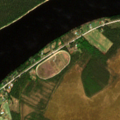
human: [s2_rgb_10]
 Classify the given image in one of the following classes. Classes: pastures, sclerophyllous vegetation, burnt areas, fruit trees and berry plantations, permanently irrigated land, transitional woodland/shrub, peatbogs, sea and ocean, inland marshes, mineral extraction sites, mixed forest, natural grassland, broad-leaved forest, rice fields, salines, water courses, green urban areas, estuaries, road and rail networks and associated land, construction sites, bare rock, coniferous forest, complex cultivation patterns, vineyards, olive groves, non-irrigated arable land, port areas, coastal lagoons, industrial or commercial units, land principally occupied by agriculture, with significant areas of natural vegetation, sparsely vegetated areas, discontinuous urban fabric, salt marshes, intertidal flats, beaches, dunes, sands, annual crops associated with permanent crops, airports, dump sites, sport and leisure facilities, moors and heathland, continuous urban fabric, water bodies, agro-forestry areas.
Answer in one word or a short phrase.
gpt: land principally occupied by agriculture, with significant areas of natural vegetation, mixed forest, peatbogs, water courses